Question: I'm trying to submit my app for beta testing purposes (I would prefer to go the iTunes Connect distribution route). However it fails while trying to validate the .o file shown below. I would like to remove it from this list below.
I remember accidentally dragging that file outside the project in the project navigator.
Thanks.

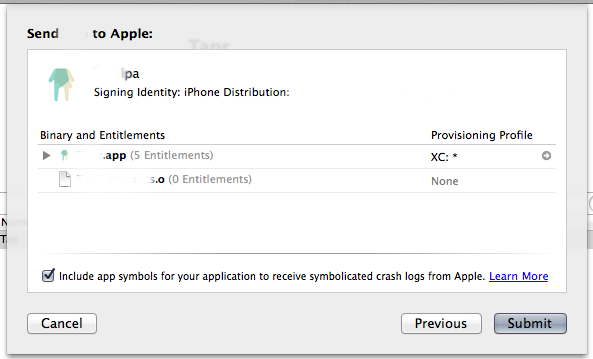
Answer: Go to your target's build phases. In copy bundle resources, you might have some code files that shouldn't be there. Removing them fixed the issue for me.